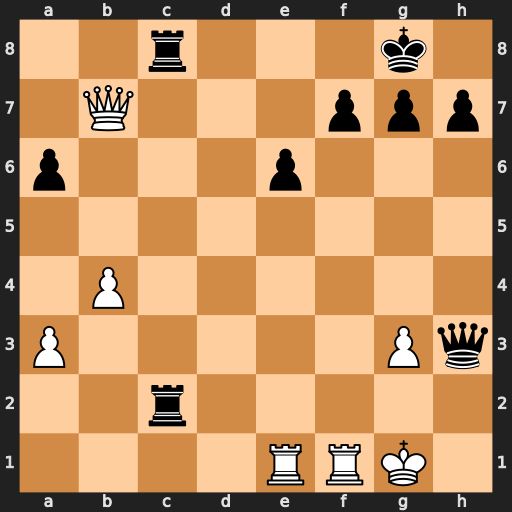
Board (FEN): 2r3k1/1Q3ppp/p3p3/8/1P6/P5Pq/2r5/4RRK1
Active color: w
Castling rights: -
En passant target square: -
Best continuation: Qxf7+ Kh8 Qf8+ Rxf8 Rxf8#